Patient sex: F
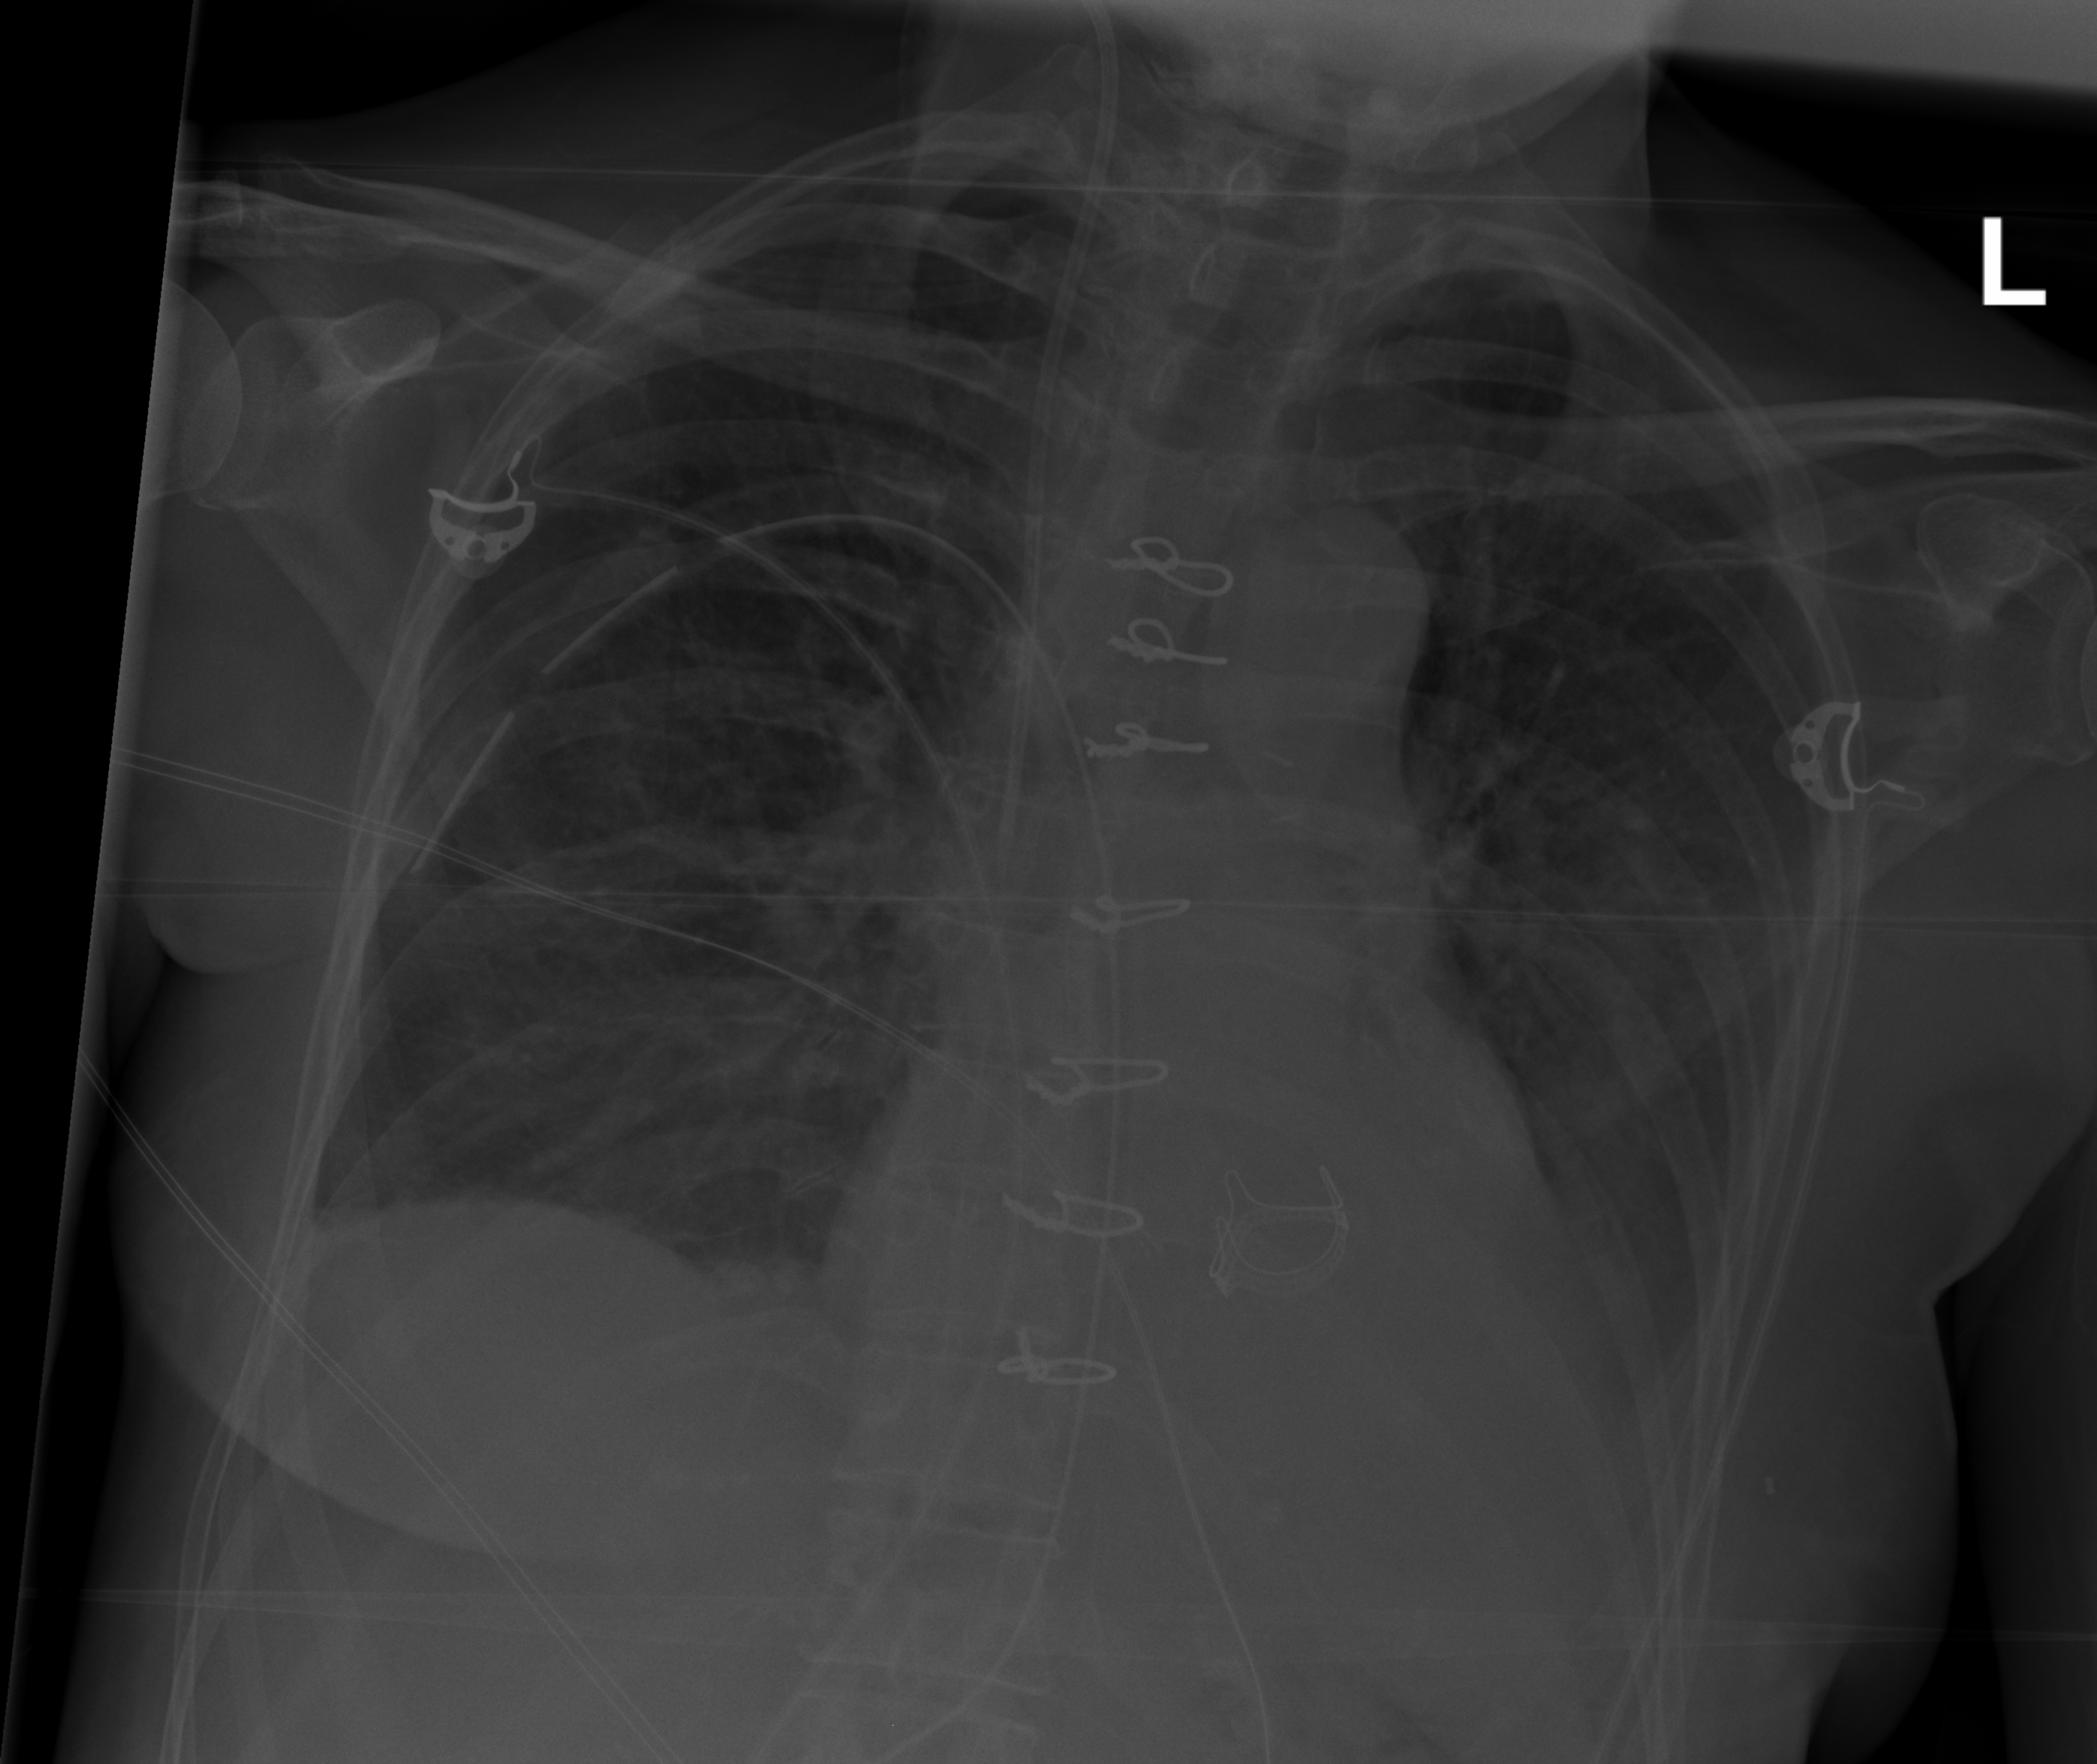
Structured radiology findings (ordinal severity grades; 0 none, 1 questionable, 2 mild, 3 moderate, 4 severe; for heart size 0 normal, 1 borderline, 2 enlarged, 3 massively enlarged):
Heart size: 1
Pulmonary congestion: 2
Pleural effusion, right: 2
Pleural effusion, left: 2
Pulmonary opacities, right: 0
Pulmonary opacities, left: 1
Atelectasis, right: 2
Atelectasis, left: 0